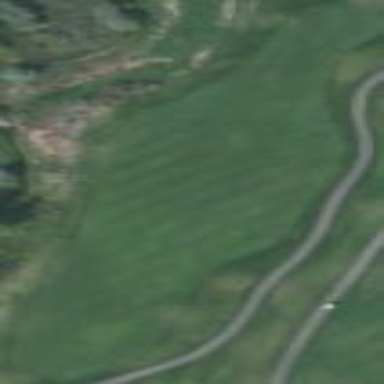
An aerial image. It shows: Scenic golf fairway.